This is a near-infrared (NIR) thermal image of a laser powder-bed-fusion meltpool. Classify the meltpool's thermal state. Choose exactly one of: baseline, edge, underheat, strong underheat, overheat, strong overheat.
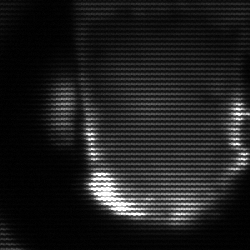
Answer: baseline